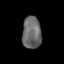
Tissue: prostate
Cell type: Myeloid cells
Senescence score: 0.3603
Nuclear area (px): 598
Mean DAPI intensity: 104.584